Question: The error I am getting is:
> Problem loading: The designer encountered an error while loading the table definition
I can view the data within the tables inside VS just fine and can even query the data too. This is a fresh install on my computer.
- - - - - -
This is the image of my error. I generated a very simple user table just for testing purposes from the Management Portal.

This is a simple test to connect to the Azure database without using a project template. This is my first time using SQL Azure just to warn you. Sure I can just stick to using the Management Portal to change the table definition and stuff like that, but I was wanting to keep everything in one program.
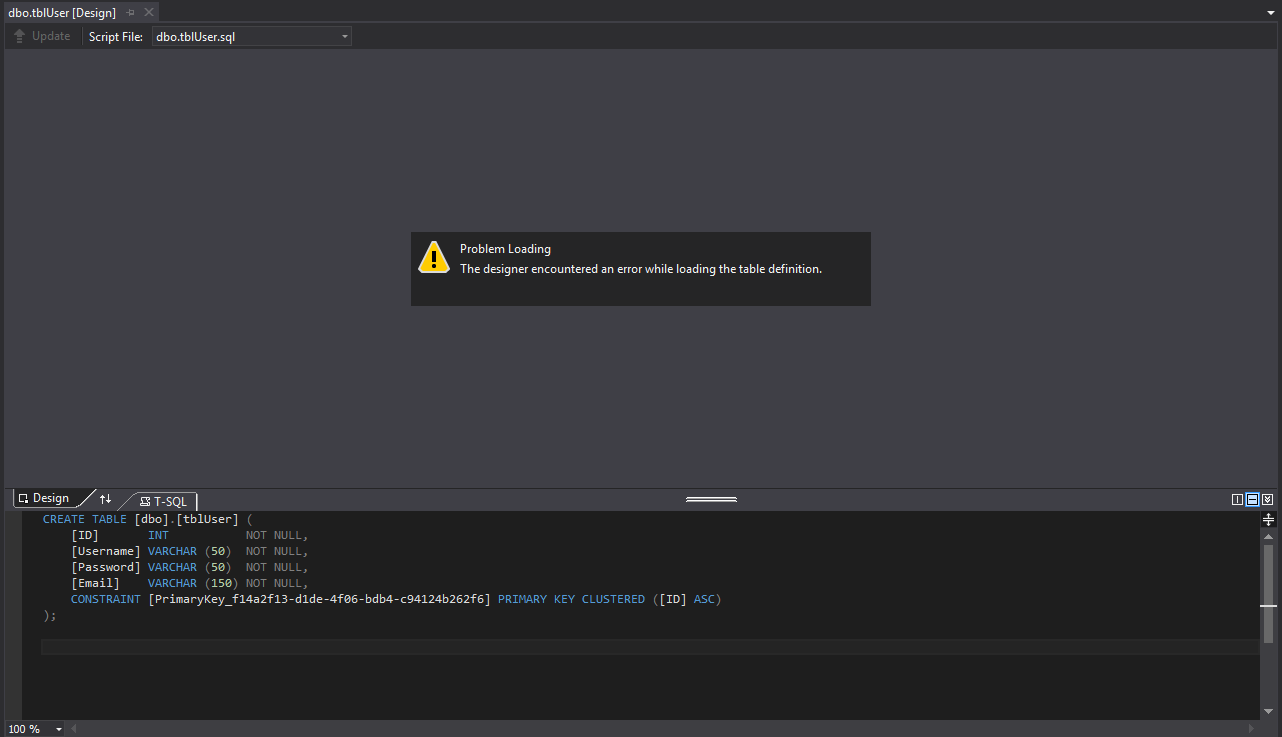
Answer: I found this on a Microsoft forum after struggling for hours. It still takes an age to load, but with the preview SSDT tools, I did get a visual editor for the first time.
> Posted by Microsoft on 1/7/2015 at 1:59 PM:This bug has been fixed in the Preview release to support Azure SQL Database Update V12See <URL> release.Thanks,
Kevin Cunnane,
SQL Server database tooling team